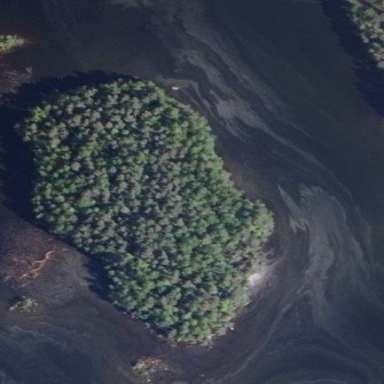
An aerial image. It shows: Islet.